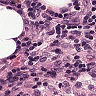
Metastatic tissue present: no